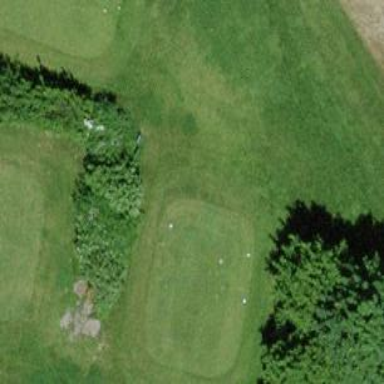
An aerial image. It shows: Golf tee on grassy land.